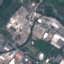
Land use / land cover class: Industrial